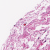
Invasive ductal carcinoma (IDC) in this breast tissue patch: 0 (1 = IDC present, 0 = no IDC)